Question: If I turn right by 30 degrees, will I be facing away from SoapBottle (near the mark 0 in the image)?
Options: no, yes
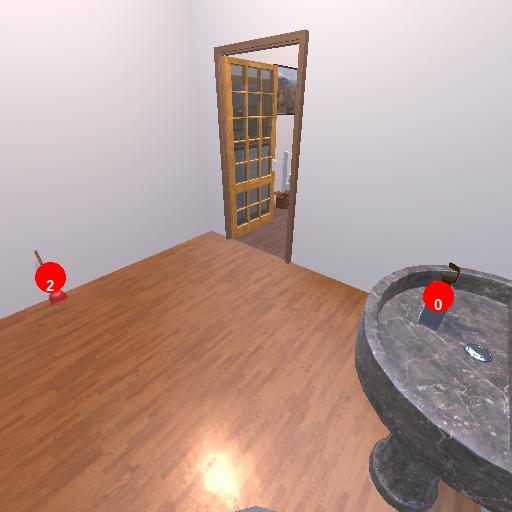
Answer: no